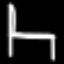
Label: chair